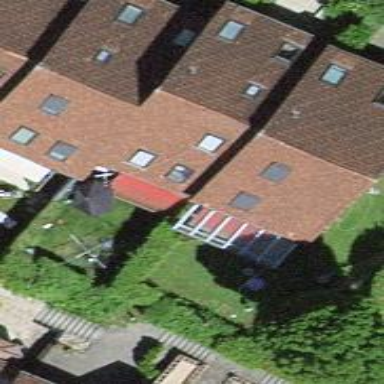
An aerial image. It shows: House with gabled roof. The roof extends across the building.